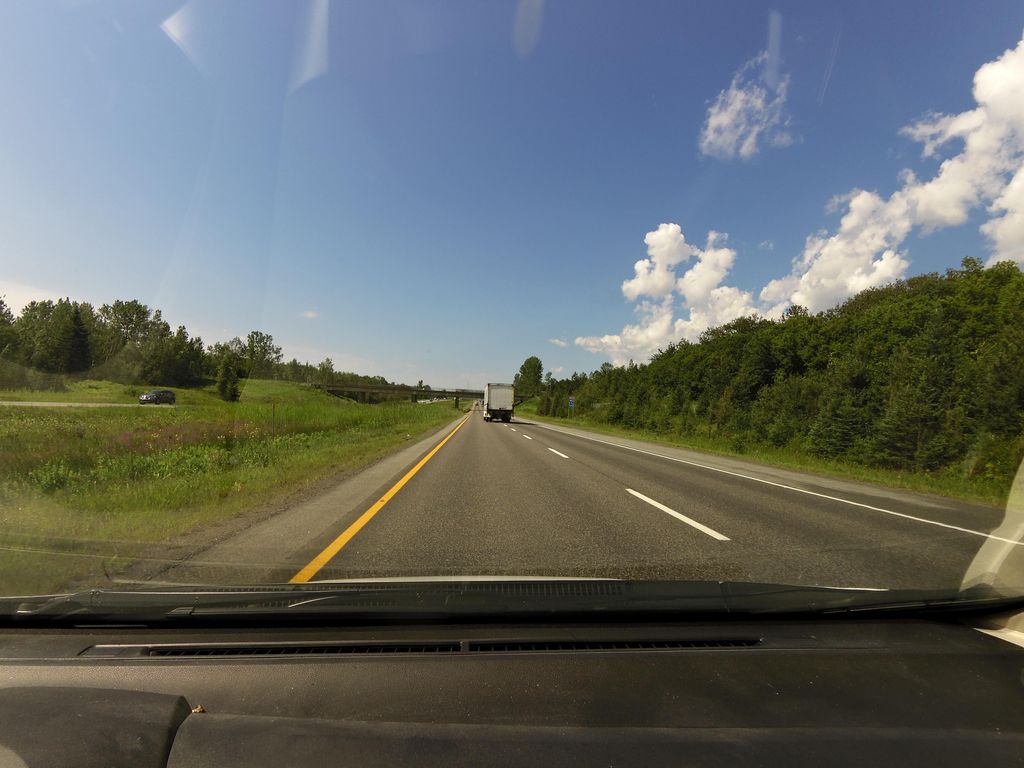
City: quebec_city